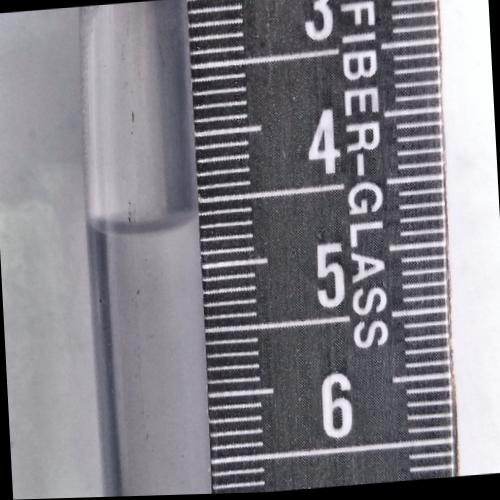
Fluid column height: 4.7 cm